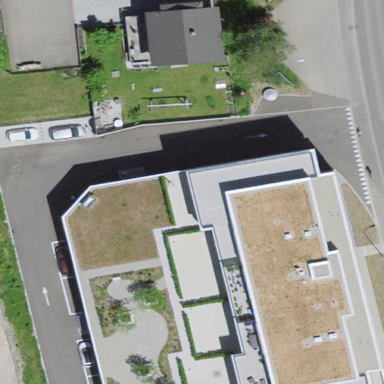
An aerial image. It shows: Apartment building with supermarket on the ground floor.